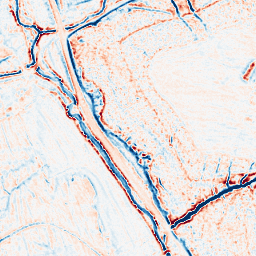
Category: edge_preserving
Decomposition family: bilateral
Decomposition parameters: d: 9
sigma_color: 75
sigma_space: 25
Upsampling method: bilinear
Upsampling parameters: scale: 8
Upsampling scale: 8